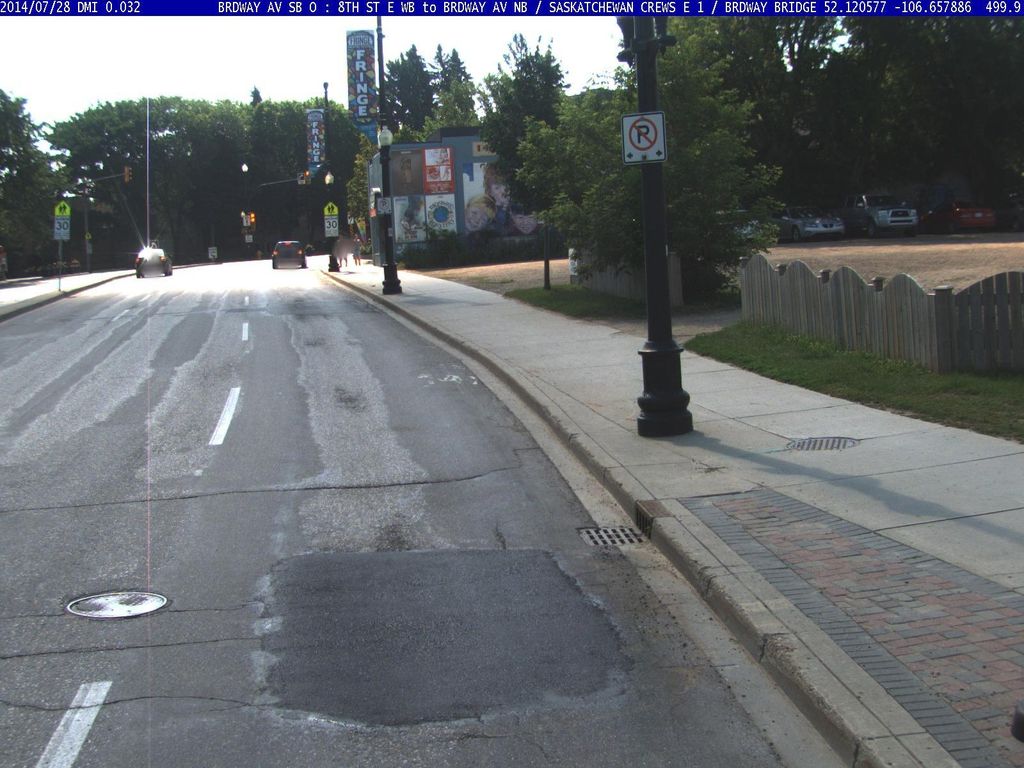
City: saskatoon